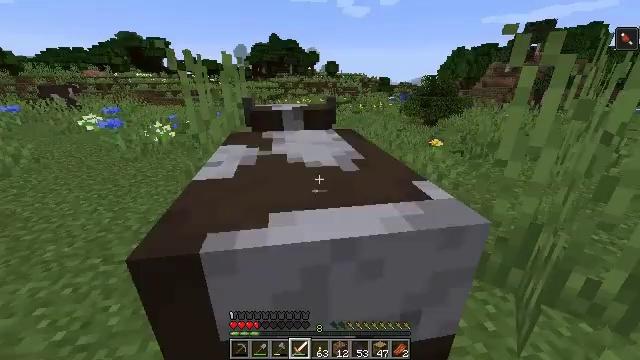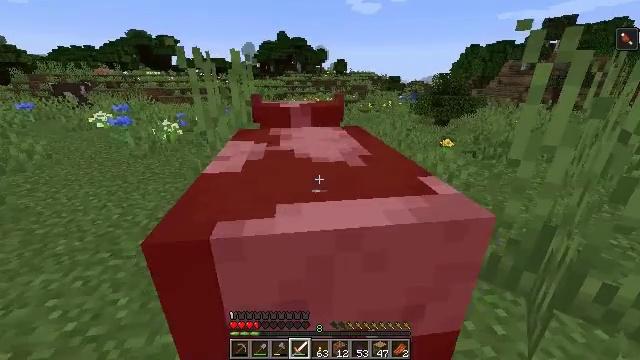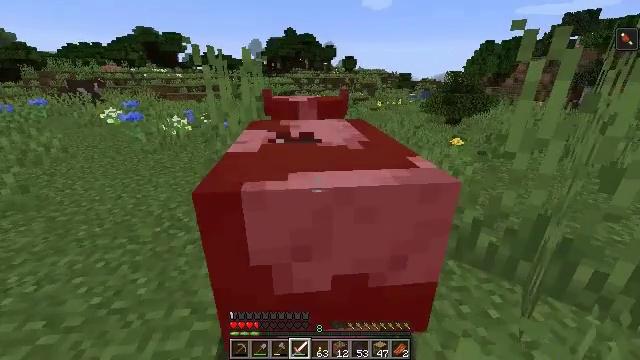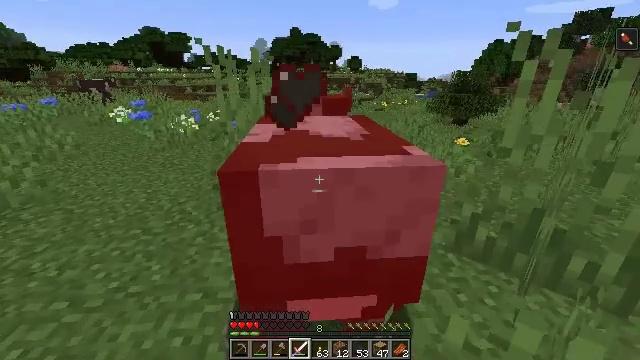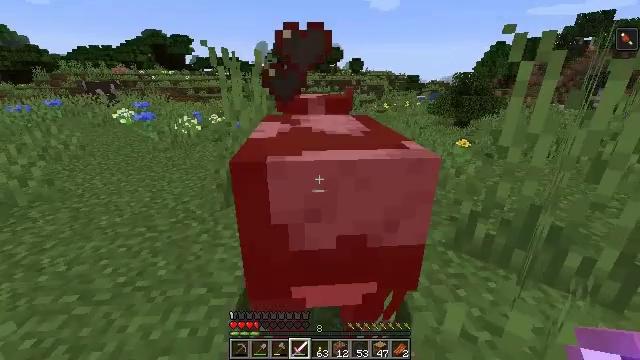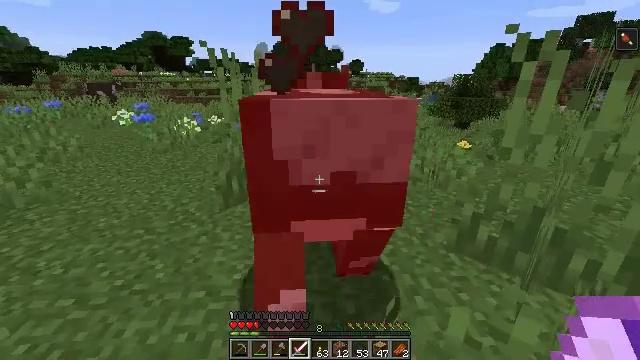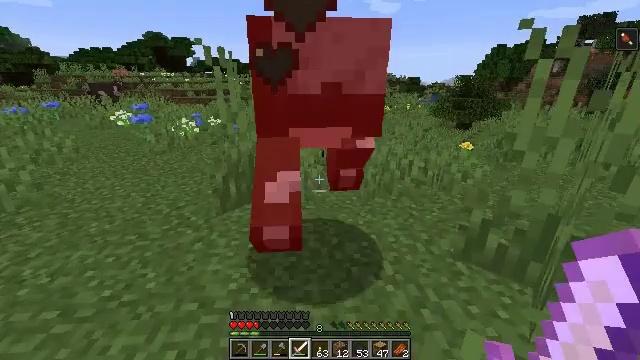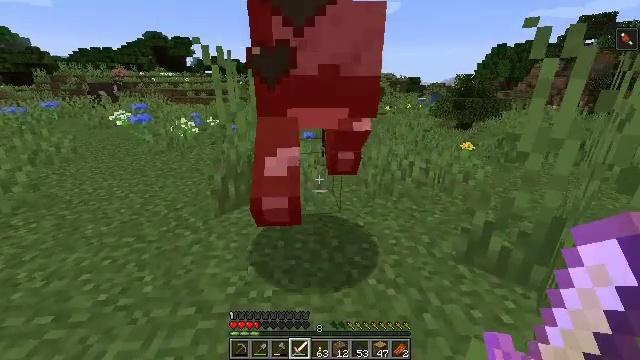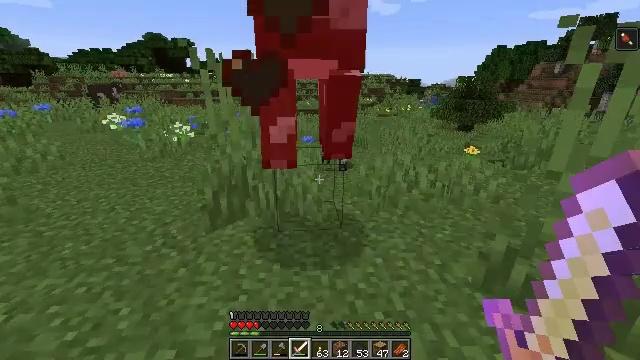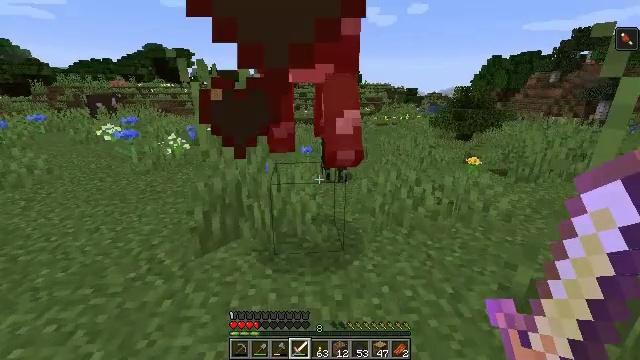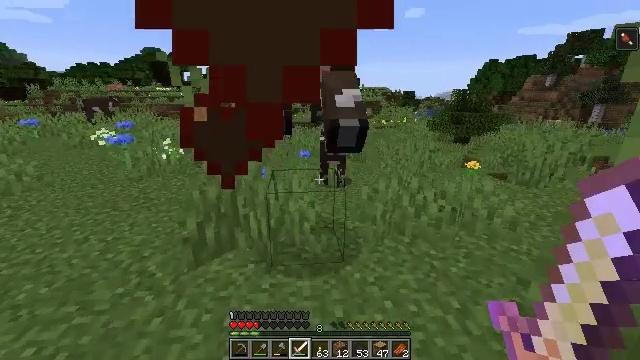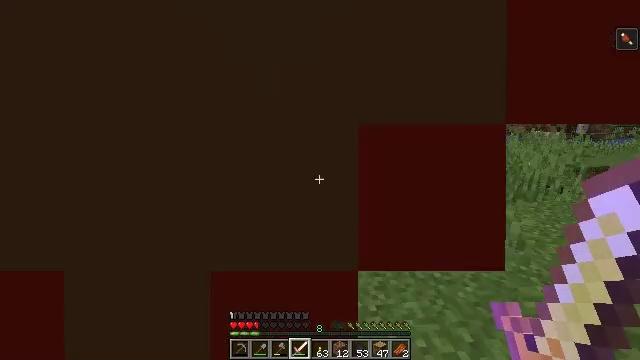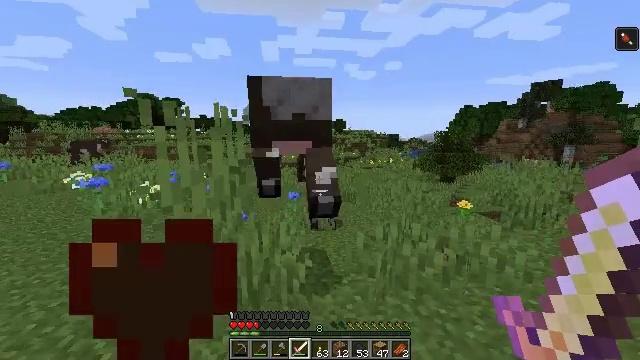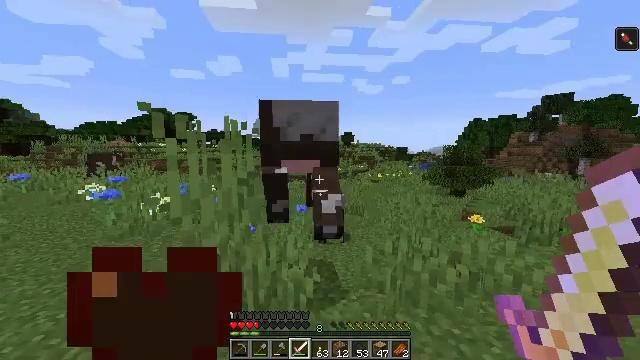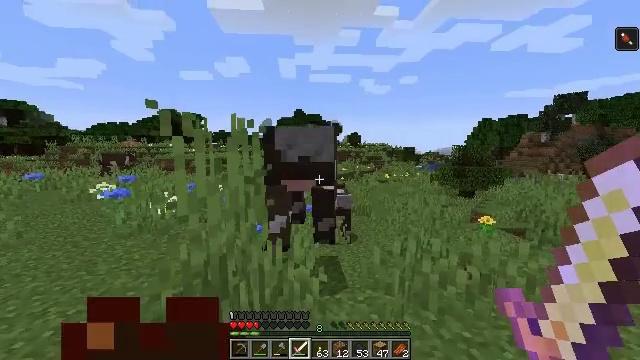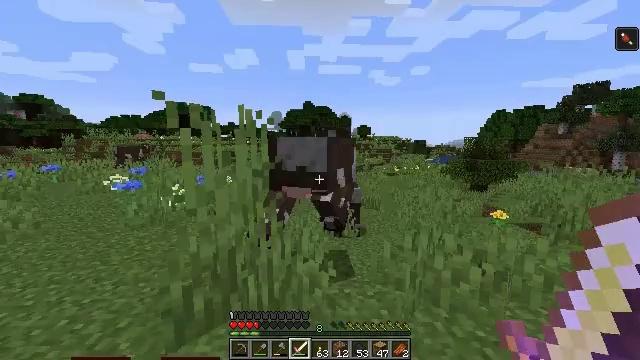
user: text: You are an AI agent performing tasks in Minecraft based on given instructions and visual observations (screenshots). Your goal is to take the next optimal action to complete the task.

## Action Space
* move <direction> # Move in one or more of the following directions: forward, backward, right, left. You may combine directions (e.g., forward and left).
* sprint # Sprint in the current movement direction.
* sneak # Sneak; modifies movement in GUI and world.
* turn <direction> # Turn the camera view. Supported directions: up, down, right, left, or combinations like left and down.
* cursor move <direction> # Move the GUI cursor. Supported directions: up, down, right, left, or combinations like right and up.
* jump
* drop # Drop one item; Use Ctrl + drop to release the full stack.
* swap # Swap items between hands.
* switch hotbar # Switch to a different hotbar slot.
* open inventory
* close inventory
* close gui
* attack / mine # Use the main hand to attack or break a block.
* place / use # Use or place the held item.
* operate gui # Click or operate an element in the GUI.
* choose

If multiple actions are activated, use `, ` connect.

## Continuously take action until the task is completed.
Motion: motion action
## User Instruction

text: Hunt animals.
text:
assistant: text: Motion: move back, turn left
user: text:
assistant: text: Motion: move back, turn left
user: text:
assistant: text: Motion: turn left
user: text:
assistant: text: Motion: no_op
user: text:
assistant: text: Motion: move forward
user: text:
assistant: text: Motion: move forward
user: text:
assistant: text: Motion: move forward
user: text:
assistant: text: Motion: move forward
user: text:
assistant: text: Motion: move forward, turn up
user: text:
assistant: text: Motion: move forward
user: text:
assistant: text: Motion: turn right and up
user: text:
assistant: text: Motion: turn right and up
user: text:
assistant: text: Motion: turn left and up
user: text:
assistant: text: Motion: turn left
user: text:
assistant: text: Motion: move forward, turn left and down, attack / mine
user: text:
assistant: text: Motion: move forward, attack / mine
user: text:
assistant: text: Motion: move forward, attack / mine
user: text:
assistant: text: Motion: move forward
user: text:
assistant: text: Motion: move forward, turn down
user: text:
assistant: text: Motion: move forward, turn down
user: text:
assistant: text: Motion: move forward and move right
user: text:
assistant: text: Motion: move forward and move right
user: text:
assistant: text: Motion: move forward and move right, turn left
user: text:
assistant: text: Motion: move right, turn left
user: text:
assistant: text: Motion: move right, turn left and down
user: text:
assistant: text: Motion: turn left
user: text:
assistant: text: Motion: no_op
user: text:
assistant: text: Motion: turn down
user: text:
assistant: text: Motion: turn down
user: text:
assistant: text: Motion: turn down